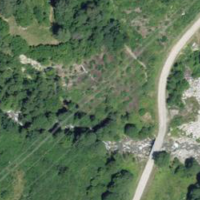
EUNIS habitat code: 45
Species observed at this site:
Melanargia galathea
Cirsium arvense